Aerial crown-view tile of a tropical tree (Barro Colorado Island, Panama), acquired 20241014:
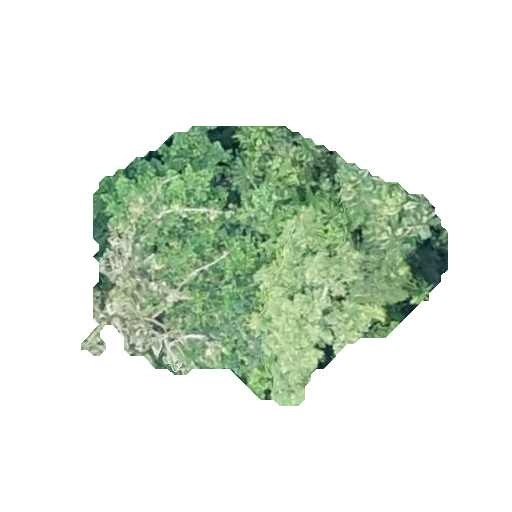
Species: Cecropia insignis
GBIF accepted scientific name: Cecropia insignis
Crown area: 108.811 m²